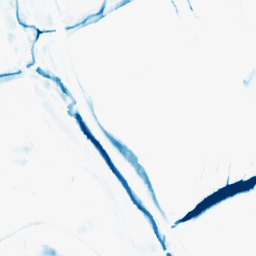
Category: morphological
Decomposition family: morphological_rect
Decomposition parameters: operation: closing
width: 5
height: 20
Upsampling method: bilinear
Upsampling parameters: scale: 4
Upsampling scale: 4